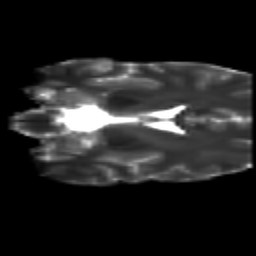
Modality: T2w
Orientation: coronal
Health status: healthy
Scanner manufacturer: siemens
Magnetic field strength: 3 T
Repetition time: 10 s
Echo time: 0.092 s